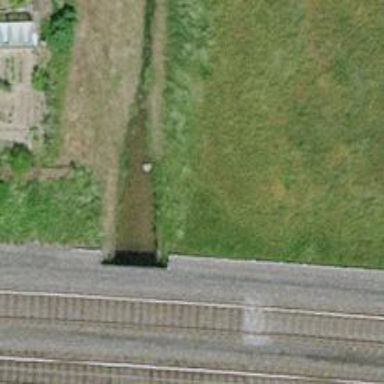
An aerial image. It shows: Tunnel passing over ditch.